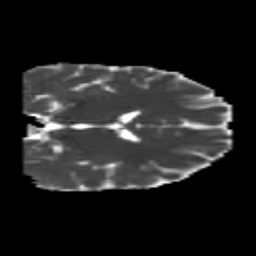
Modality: MD
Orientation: coronal
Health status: healthy
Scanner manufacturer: philips
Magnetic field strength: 3 T
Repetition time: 6.964 s
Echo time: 0.092 s